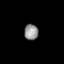
Tissue: prostate
Cell type: Fibroblasts
Senescence score: 0.7339
Nuclear area (px): 221
Mean DAPI intensity: 143.231